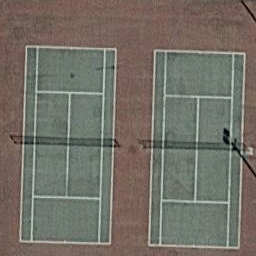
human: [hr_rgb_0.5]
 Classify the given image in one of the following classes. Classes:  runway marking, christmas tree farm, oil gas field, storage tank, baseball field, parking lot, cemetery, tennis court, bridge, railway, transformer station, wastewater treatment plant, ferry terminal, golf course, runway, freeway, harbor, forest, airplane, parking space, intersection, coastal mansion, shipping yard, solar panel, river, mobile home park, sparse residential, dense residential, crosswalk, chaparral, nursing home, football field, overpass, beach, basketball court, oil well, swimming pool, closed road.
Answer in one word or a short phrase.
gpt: tennis court